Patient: sex M, age 42
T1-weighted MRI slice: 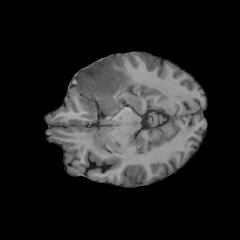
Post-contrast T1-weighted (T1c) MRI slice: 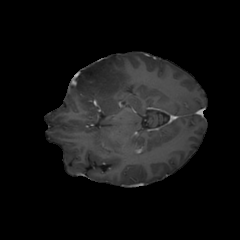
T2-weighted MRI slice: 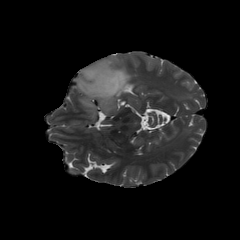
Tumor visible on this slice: yes
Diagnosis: Astrocytoma, IDH-mutant
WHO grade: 4